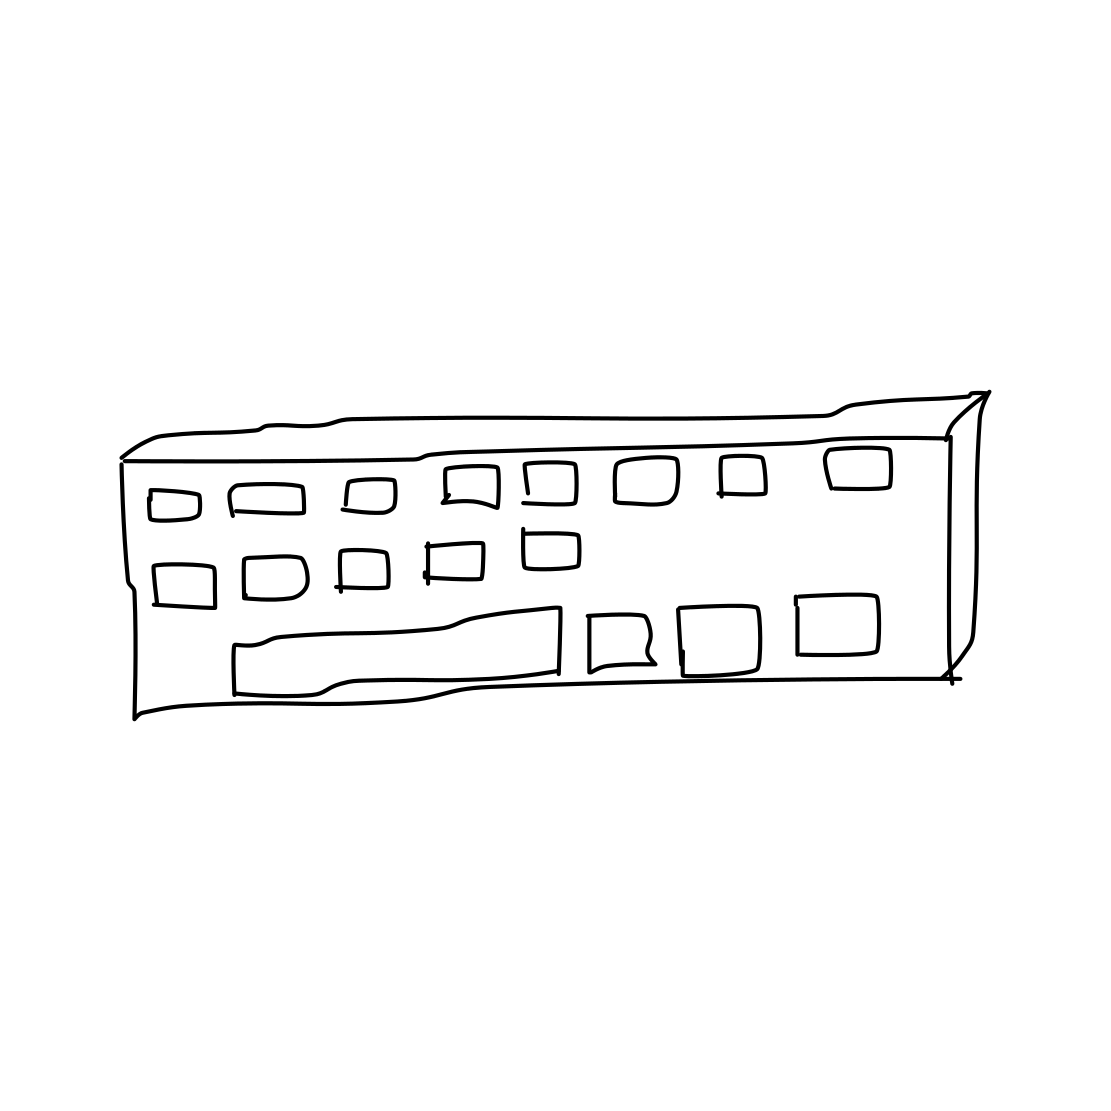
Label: keyboard